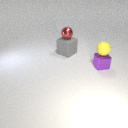
small yellow rubber sphere above small purple metal cube